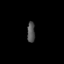
Tissue: prostate
Cell type: T cells
Senescence score: 0.3284
Nuclear area (px): 159
Mean DAPI intensity: 81.66